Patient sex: M
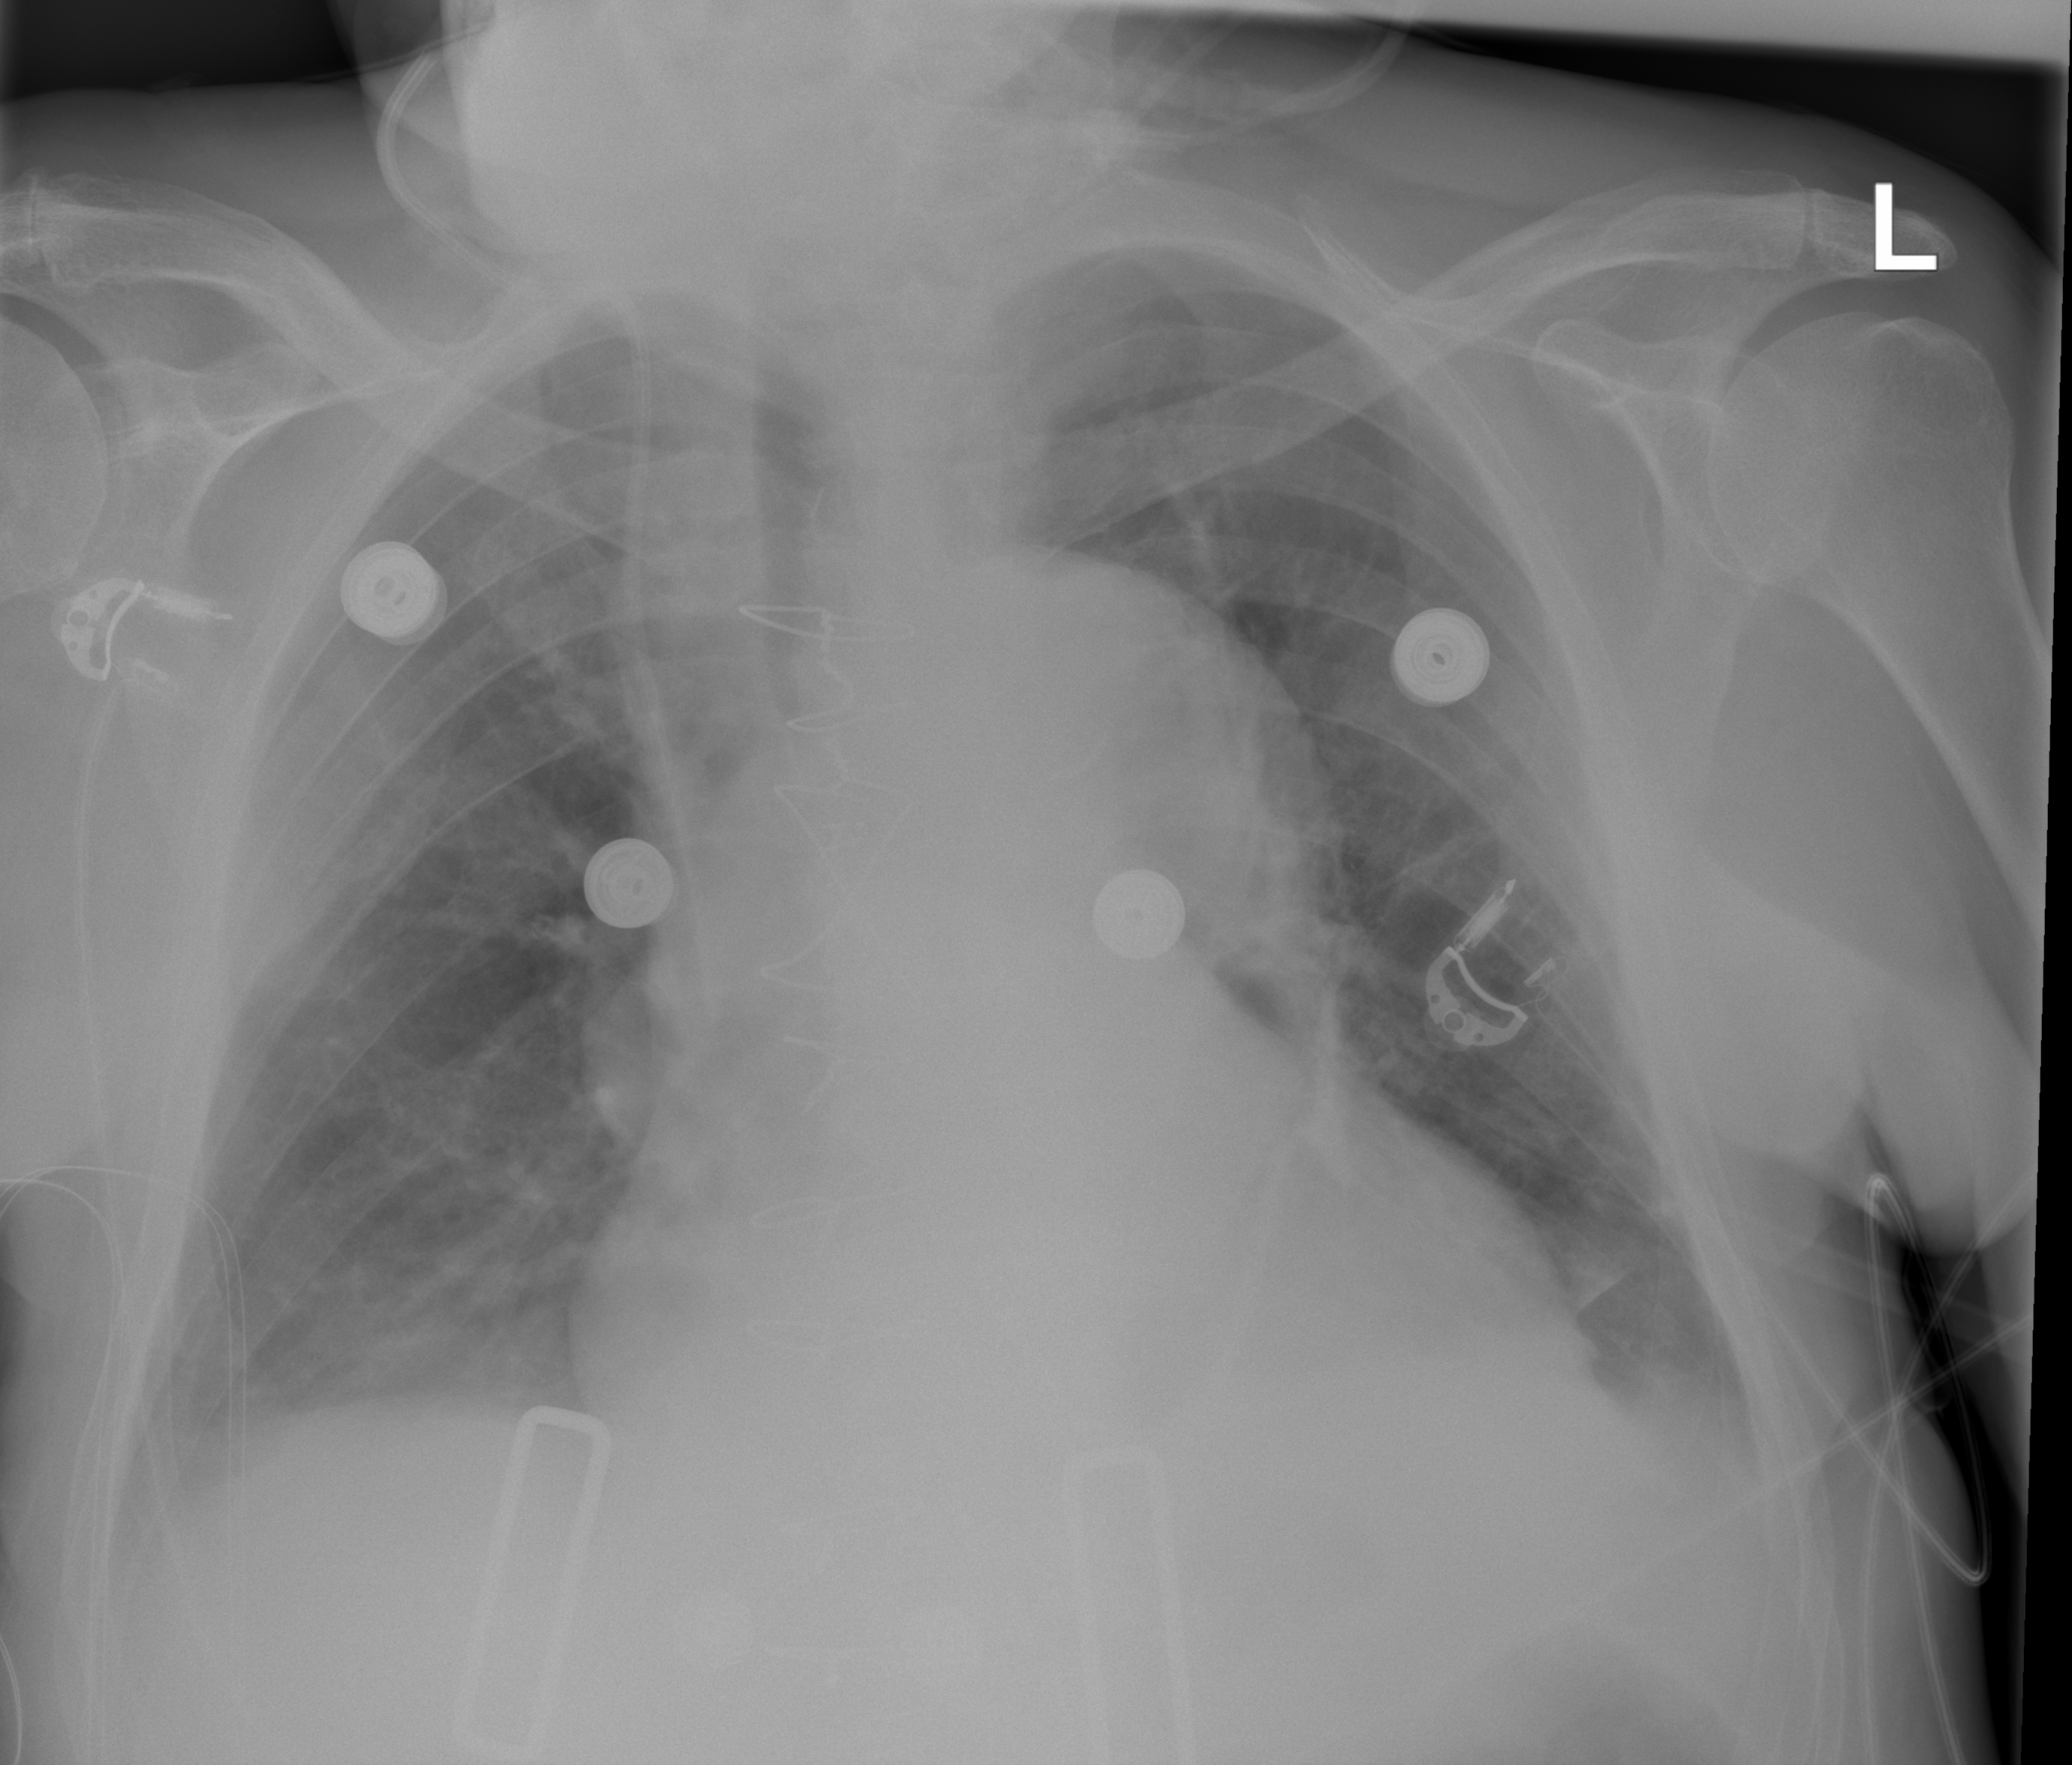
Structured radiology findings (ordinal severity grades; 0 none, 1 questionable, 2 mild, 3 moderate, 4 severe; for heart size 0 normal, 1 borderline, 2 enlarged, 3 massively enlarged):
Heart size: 3
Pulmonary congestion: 2
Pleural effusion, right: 2
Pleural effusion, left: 2
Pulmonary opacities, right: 2
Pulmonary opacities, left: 2
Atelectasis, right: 0
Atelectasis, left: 2